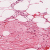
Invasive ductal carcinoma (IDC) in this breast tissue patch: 0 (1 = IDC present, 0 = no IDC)